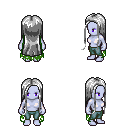
a pixel art fantasy rpg character, female body template, dark elf, purple skin, green tattered cape, teal pants, white extra-long hairstyle, four views (front, back, left, right), 2x2 character sprite sheet, small pixel art, hard edges, no anti-aliasing